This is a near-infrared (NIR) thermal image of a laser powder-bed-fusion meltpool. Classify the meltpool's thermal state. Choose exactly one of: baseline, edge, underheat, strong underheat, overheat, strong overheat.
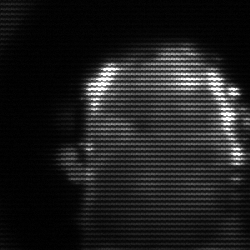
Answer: baseline